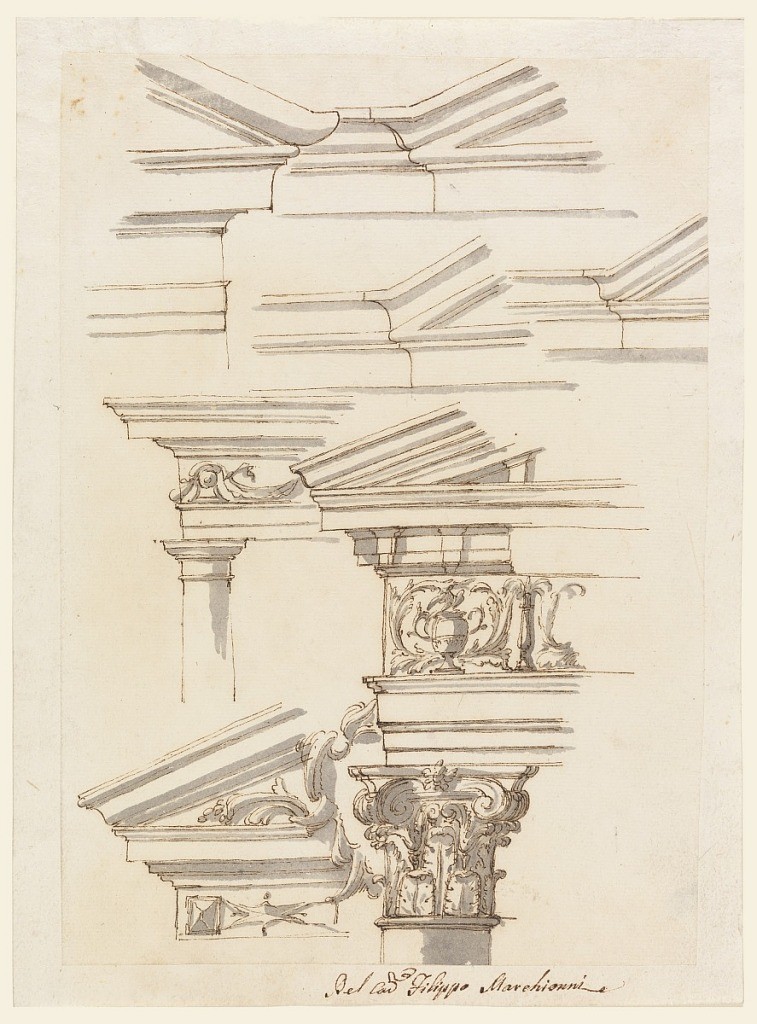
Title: Studies for Entablatures and Pediment
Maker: Filippo Marchionni, Italian, 1732–1805
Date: ca. 1770
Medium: Pen and ink, brush and gray watercolor on laid paper
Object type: Drawing
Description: Top: four designs of entablature and pediments, which are decorated by moldings. Center left: left corner of an entablature, supported by a column. Bottom left: left side of an entablature and a triangular pediment. Bottom right: composite capital supporting an entablature with decorated frieze and triangular pediment.